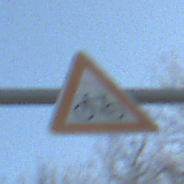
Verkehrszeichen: RadverkehrRechts
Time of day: MorningAfternoon
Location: Outdoor (Nature)
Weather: Clear
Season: Winter
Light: Natural